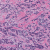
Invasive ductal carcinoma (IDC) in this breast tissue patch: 1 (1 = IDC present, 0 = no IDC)